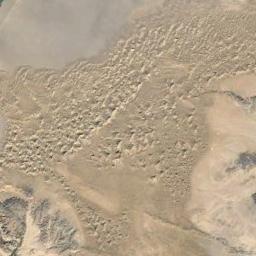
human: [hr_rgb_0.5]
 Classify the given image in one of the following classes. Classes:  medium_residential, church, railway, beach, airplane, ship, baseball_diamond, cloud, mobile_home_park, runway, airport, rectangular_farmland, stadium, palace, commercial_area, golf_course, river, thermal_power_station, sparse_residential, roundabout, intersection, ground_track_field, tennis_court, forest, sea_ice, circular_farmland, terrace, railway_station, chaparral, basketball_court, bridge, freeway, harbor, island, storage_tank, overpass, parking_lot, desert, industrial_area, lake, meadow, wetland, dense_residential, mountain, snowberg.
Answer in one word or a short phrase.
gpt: desert